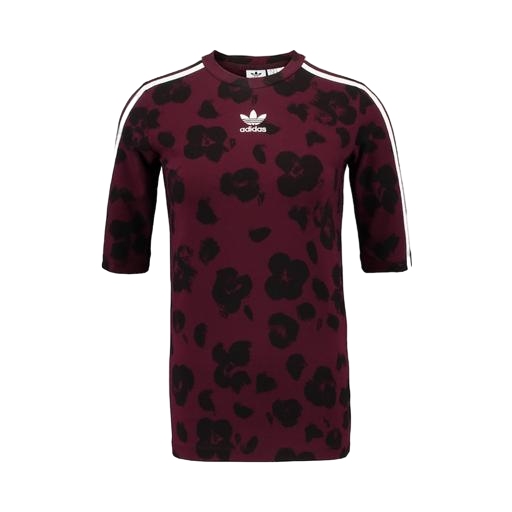
mid t-shirt, ls tee, ss t-shirt, white background